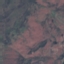
Land use / land cover: HerbaceousVegetation